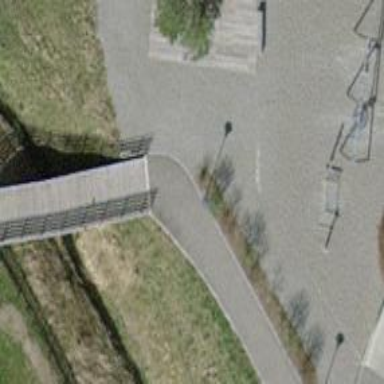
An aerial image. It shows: Hedge barrier.